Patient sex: F
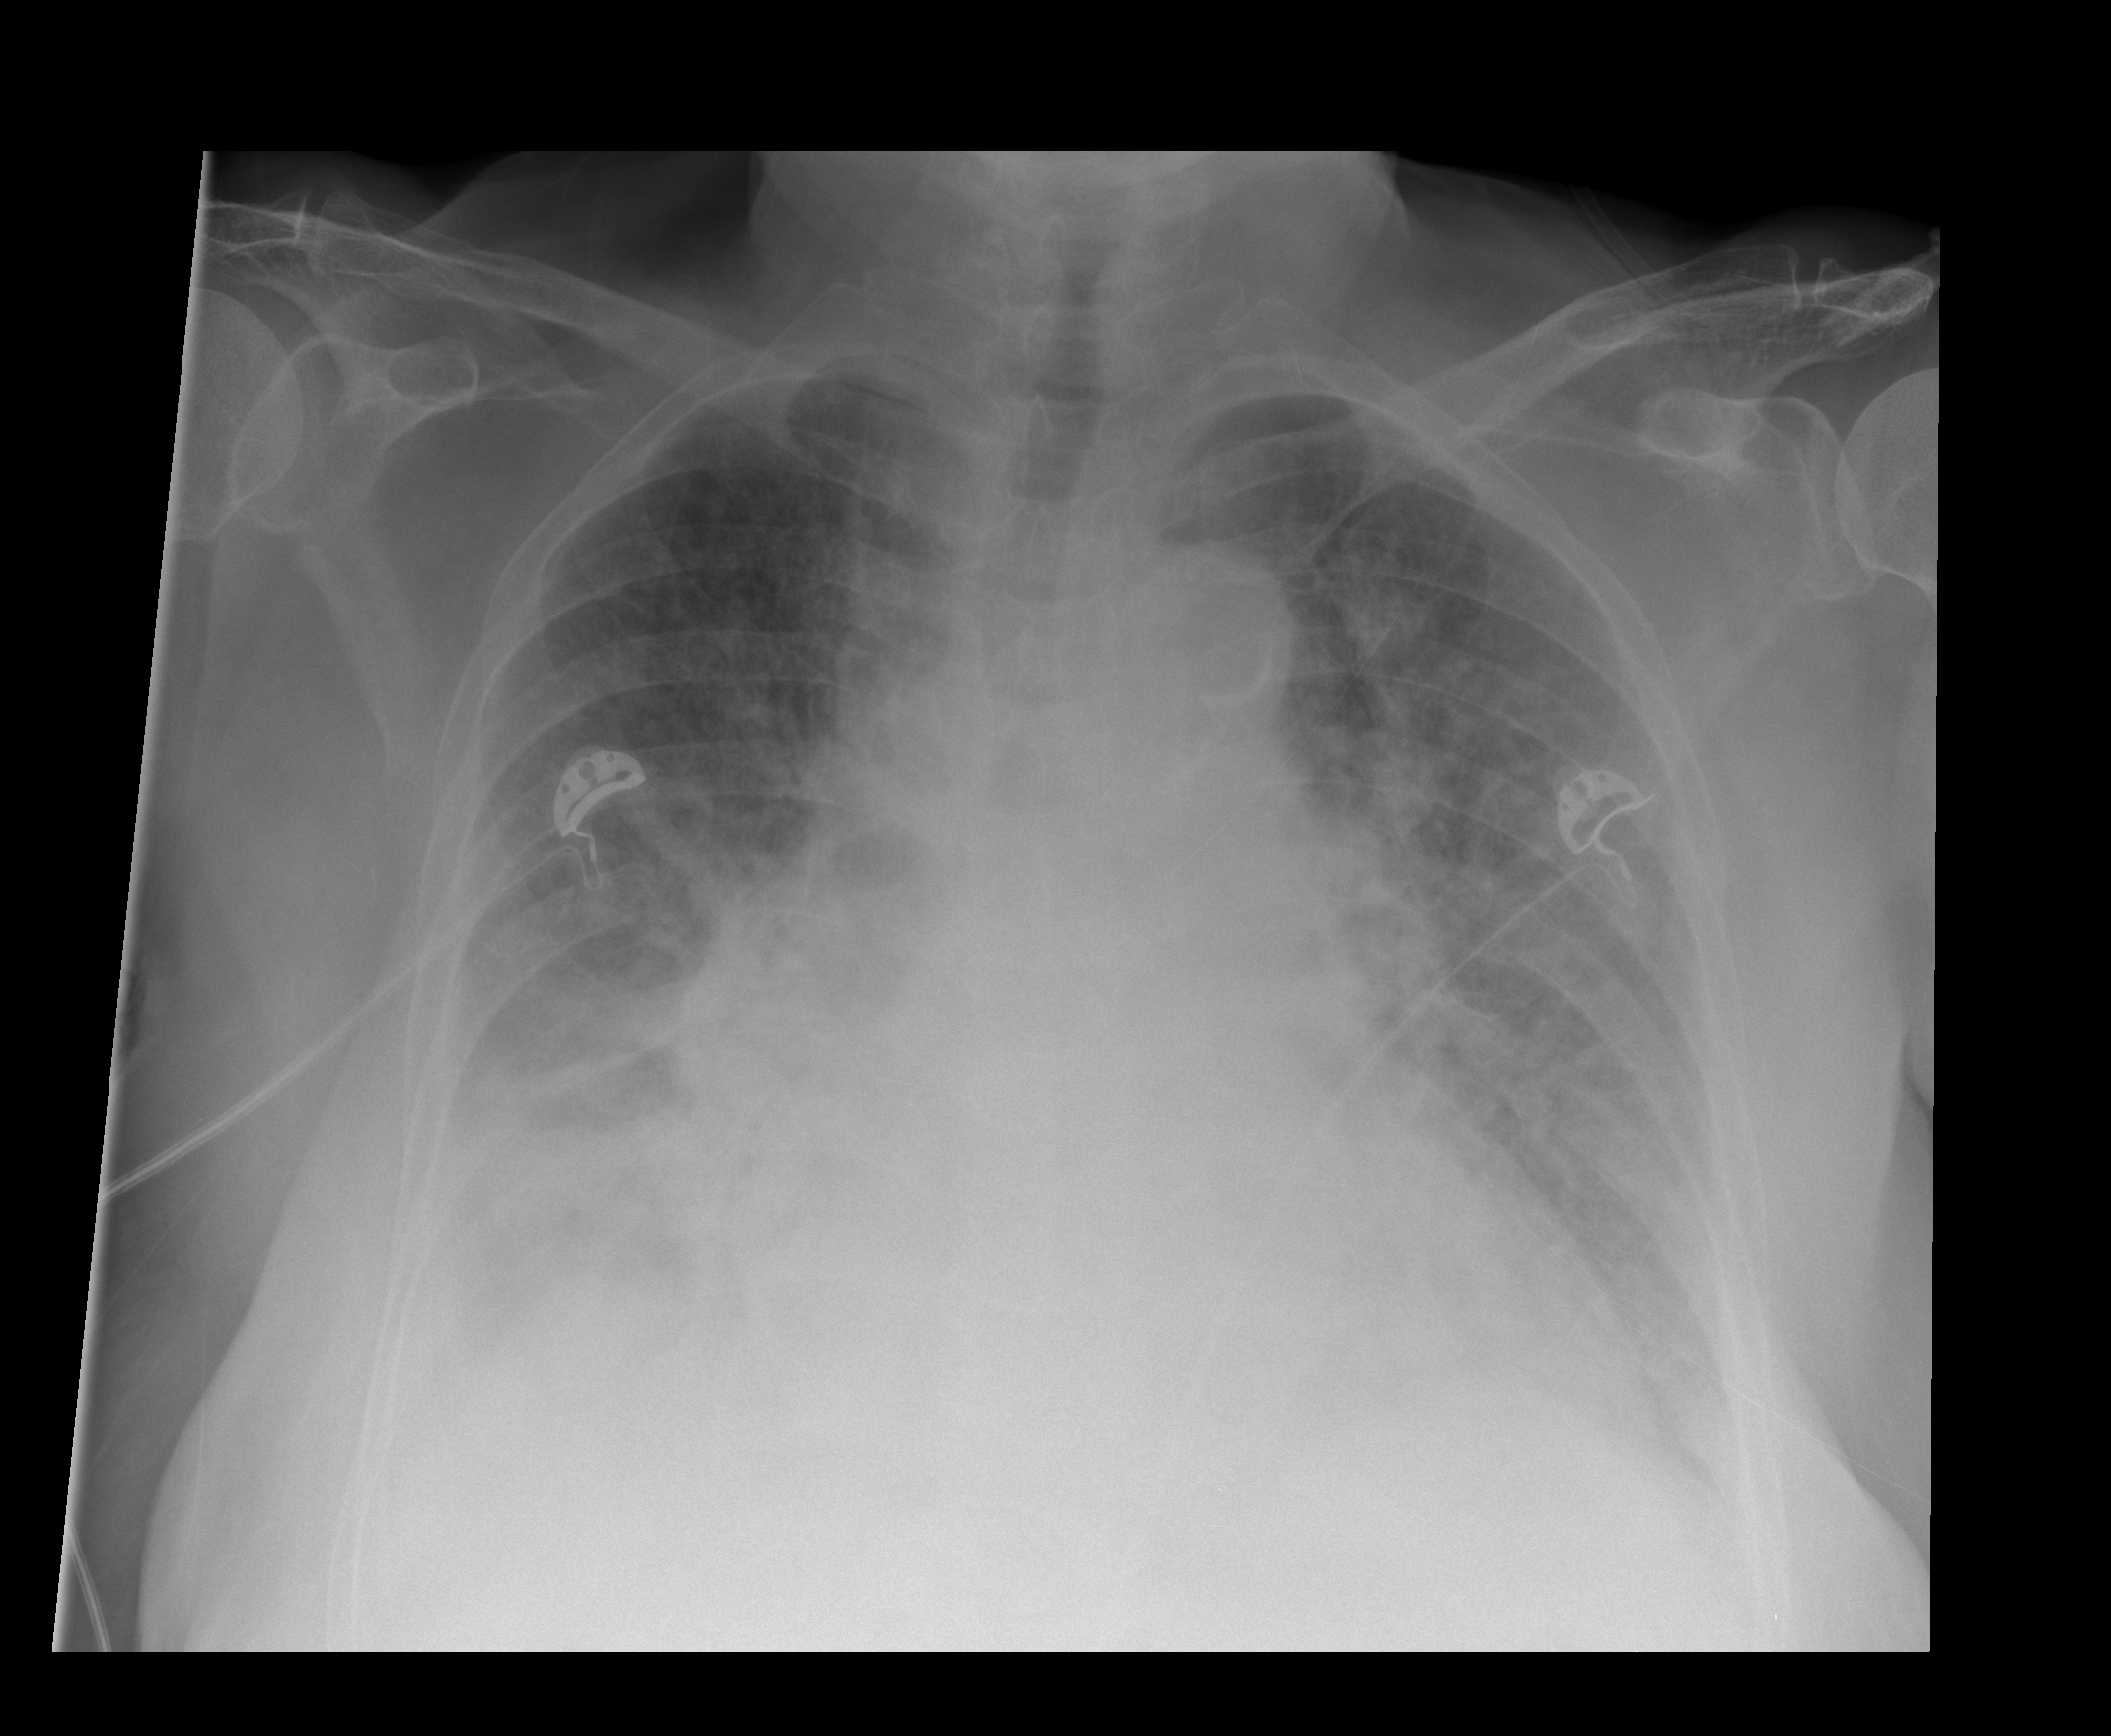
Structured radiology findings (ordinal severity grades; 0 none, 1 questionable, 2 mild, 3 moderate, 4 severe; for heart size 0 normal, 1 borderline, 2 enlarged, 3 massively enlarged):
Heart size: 2
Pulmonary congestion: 3
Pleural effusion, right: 2
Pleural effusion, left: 2
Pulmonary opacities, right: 2
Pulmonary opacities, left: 2
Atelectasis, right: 2
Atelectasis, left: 2